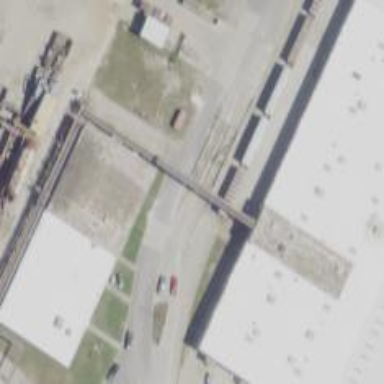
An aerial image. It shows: Loading ramp for railways.